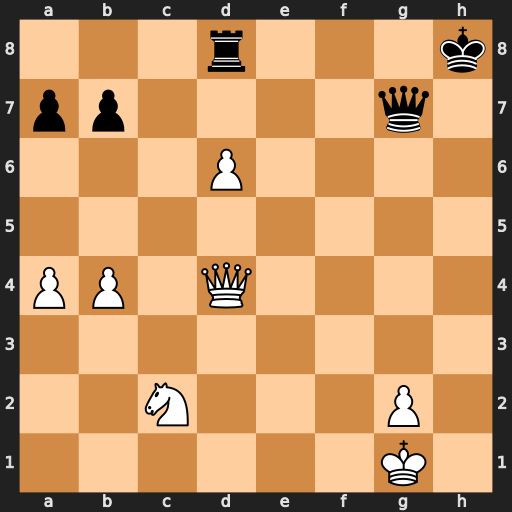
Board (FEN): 3r3k/pp4q1/3P4/8/PP1Q4/8/2N3P1/6K1
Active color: w
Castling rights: -
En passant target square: -
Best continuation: Qh4+ Kg8 Qxd8+